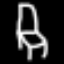
Label: chair